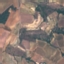
Label: PermanentCrop